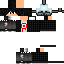
A male human skin with dark skin, wearing brown long hair dressed in a blue hoodie and black pants, featuring a closed mouth.